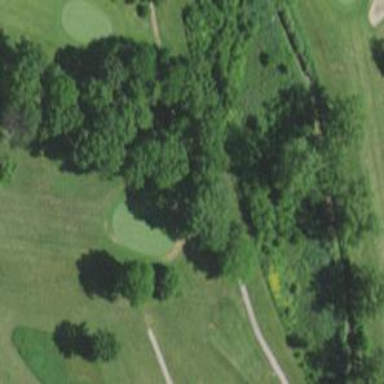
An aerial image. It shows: Path used for both walking and golf.